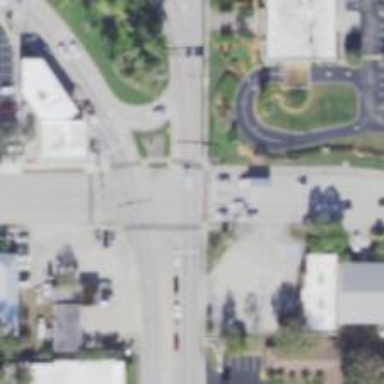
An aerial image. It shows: Primary highway with separate asphalt sidewalk.